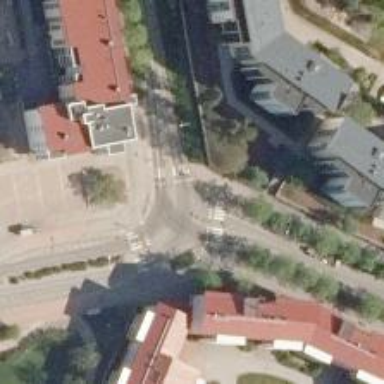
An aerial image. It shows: Marked road crossing with pedestrian island.